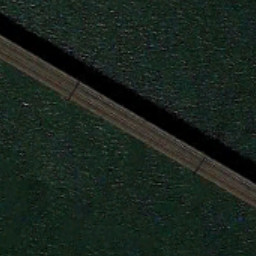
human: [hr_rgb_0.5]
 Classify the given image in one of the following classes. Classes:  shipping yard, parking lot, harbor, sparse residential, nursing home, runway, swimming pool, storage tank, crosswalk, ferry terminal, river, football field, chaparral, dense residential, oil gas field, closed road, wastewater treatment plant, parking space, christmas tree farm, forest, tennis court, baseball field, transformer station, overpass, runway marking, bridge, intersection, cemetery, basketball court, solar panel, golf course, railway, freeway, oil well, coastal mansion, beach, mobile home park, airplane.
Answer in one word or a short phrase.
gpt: bridge